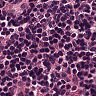
Metastatic tissue present: no